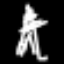
Label: The Eiffel Tower